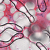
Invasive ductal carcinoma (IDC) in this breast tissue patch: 0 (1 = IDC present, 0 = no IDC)